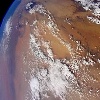
Label: land